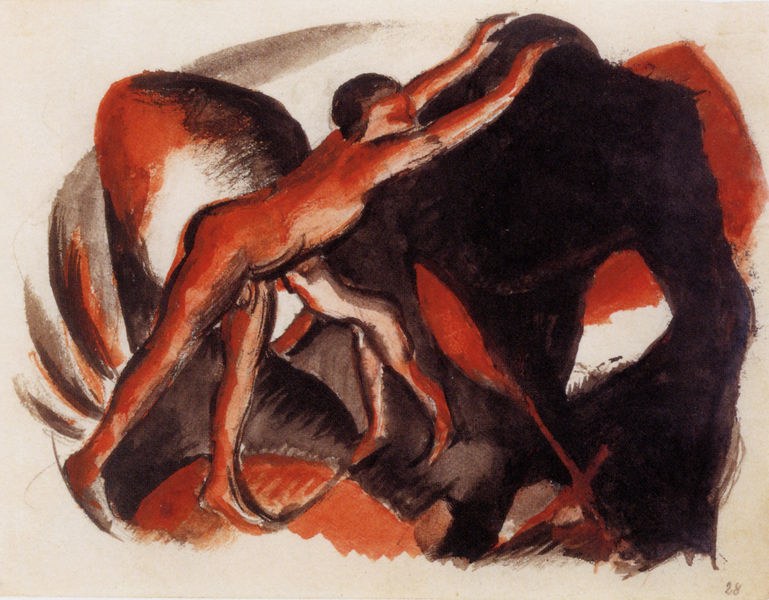
Titel: Zwei rote Jünglingsakte auf Schwarz
Künstler: Franz Marc
Institution: (Privatbesitz)
Schlagwörter: akt, dunkel, felsen, mann, nackt, weiß, aquarell, frauen, landschaft, menschen, braun, brust, frau, kreide, licht, männer, orange, rücken, schwarz, zeichnung, rot, tier, tiere, expressionismus, muster, arme, mensch, stein, steine, feld, felder, sonne, figur, kind, blatt, arbeit, pferd, affe, beine, farbig, papier, umarmung, abstrakt, farben, fels, modern, farbe, formen, dehnen, blue, fight, hands, men, oil, people, red, sword, white, women, black, dark, expressionism, face, gouache, grey, hair, mixed media, old, painting, woman, kraft, sport, homme, brown, umriss, penis, tusche, kohle, druck, loch, stich, noir, trost, zahl, picasso, hell, man, naked, nude, nudes, rock, rocks, struggle, rouge, head, sun, death, freund, boy, child, feet, male, light, drawing, paper, freundschaft, ombre, ombres, color, shadow, line, sketch, devil, strecken, peinture, ungeheuer, schieben, cross, lean, leaning, movement, children, abstract, person, human, arms, watercolor, watercolour, art, colorful, back, marc, abstraction, animal, dynamic, legs, lines, fire, turnen, monkey, breasts, fish, figure, pale, shading, wash, cave, shade, shadows, abtrahierend, ape, felsd, watercolors, contemporary, colour, ochre, paint, primitive, simple, encre, composition, work, working, mask, riese, darkness, flames, tan, arrow, body, creature, kill, bodies, angle, flame, monster, tall, egg, urzeit, fear, missing, image, weapon, ass, knife, boulder, blood, spear, balla, hunter, severini, shades, strange, stab, push, pushing, hunting, 1950, franz maarc, expressionniste, 28, works, minotaurus, demon, satan, genitals, pulling, feed, acrylic, contour, expressive, limbs, streching, weird, furnace, stretch, crimson, pull, harmony, waterclour, die, hades, cruel, underworld, renis, sysiphus, gorilla, strekcne, 278, oachre, holding back, not white, 사람이 괴물이랑 싸우고 있네요, 소도 보에니요, 소가 보이네요, 전반적으로 색감이 붉네요